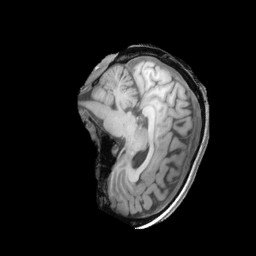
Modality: T1w
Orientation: sagittal
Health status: ill
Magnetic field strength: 3 T